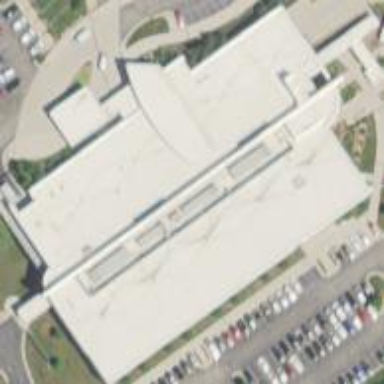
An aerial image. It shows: Hospital building.